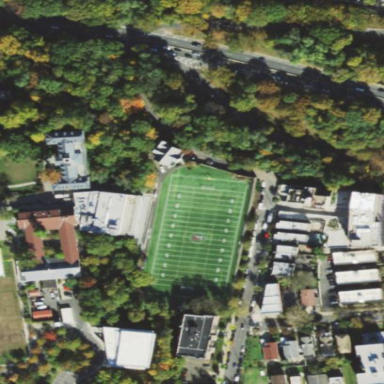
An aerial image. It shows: American football pitch for leisure and sport activities.